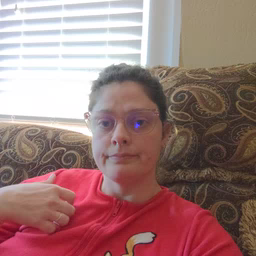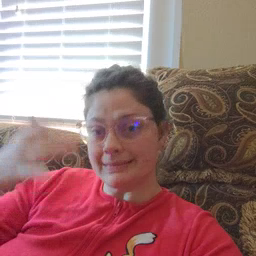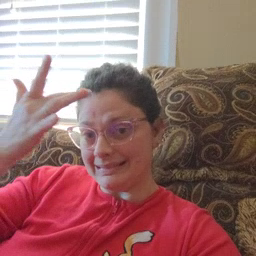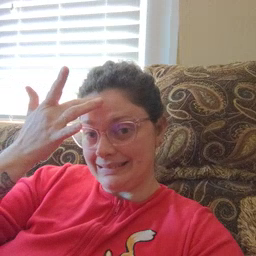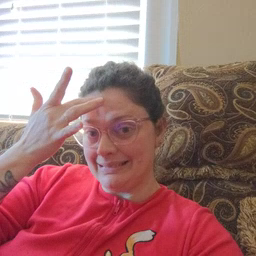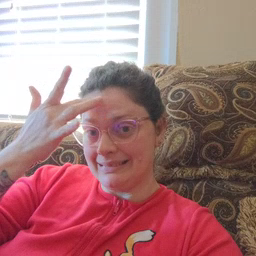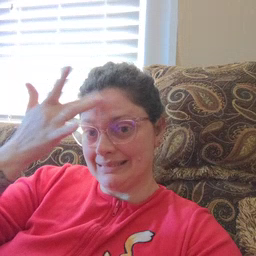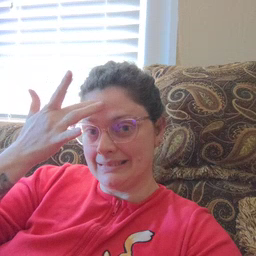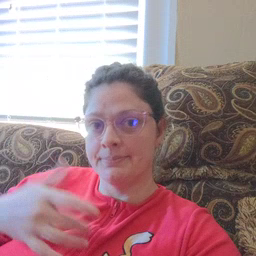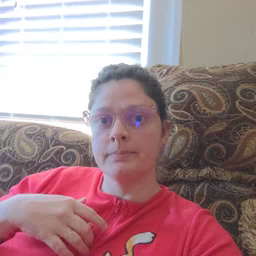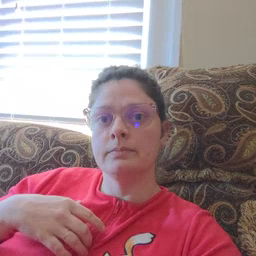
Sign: sick